Interaction volume radius: 10 \u00c5
Interaction volume height: 20 \u00c5
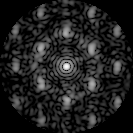
Disorder parameter: 0.5795